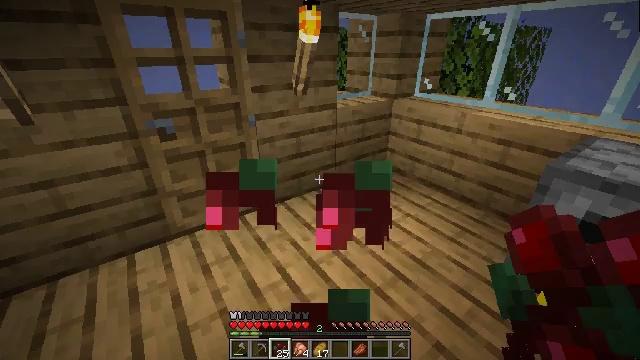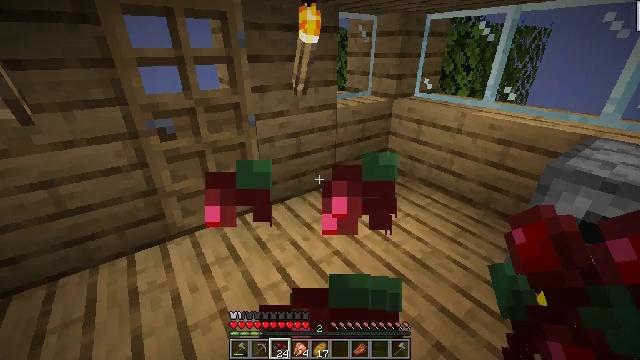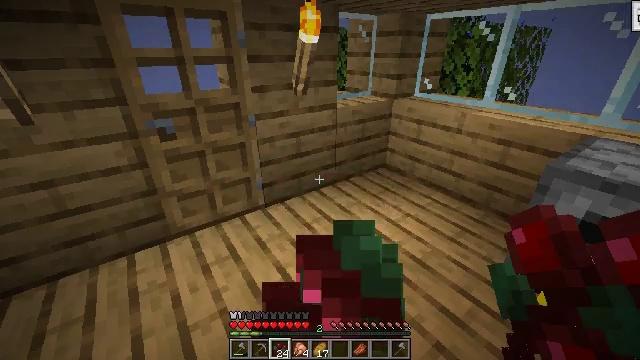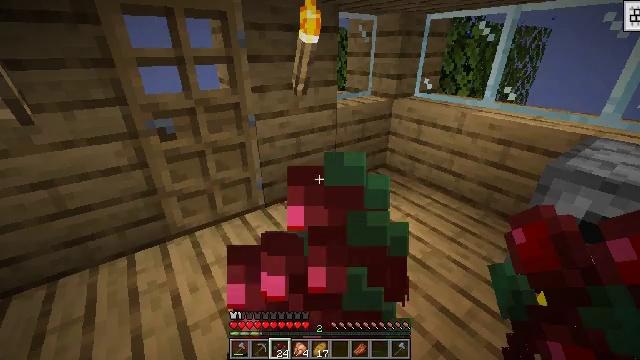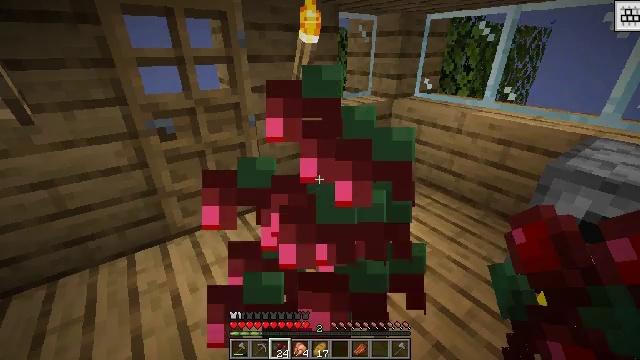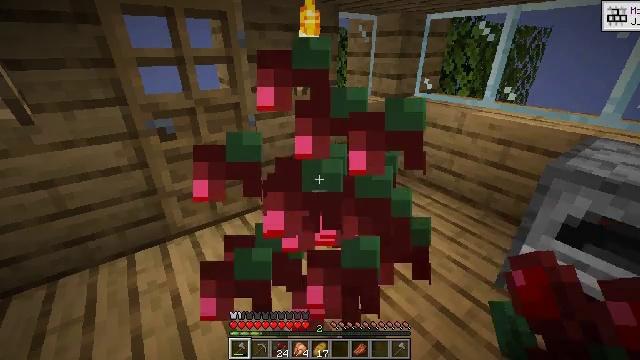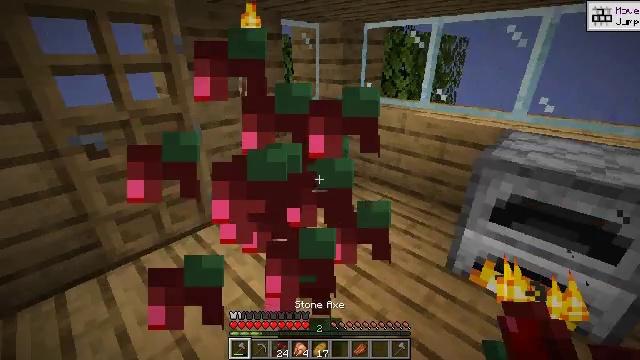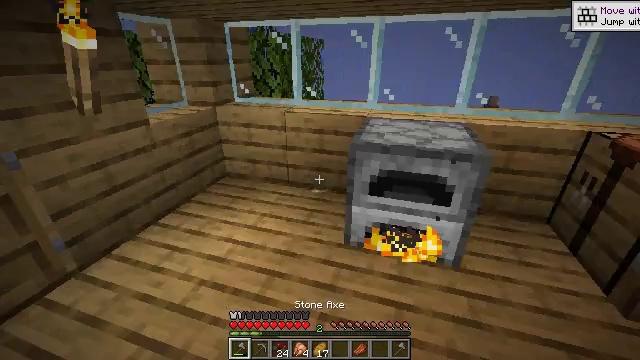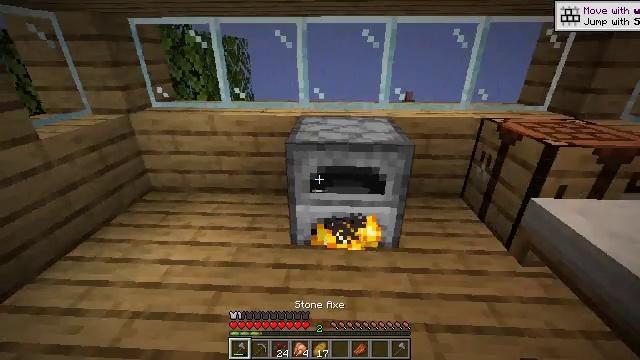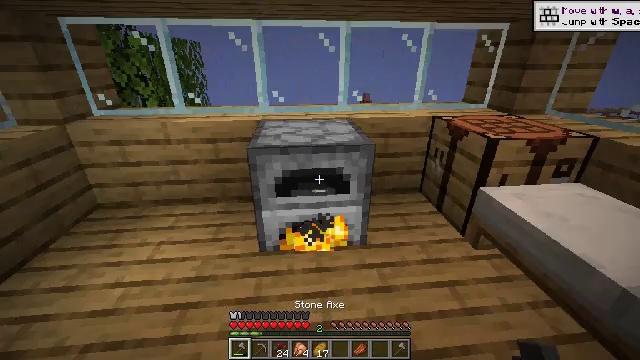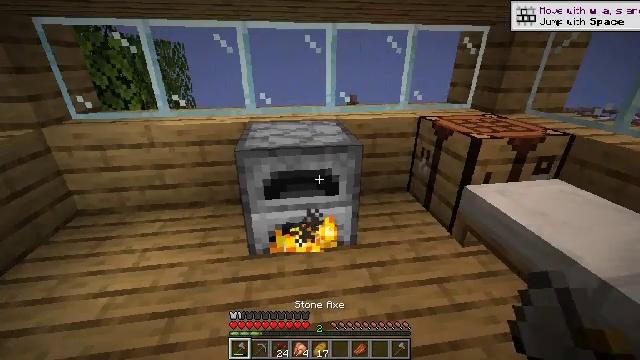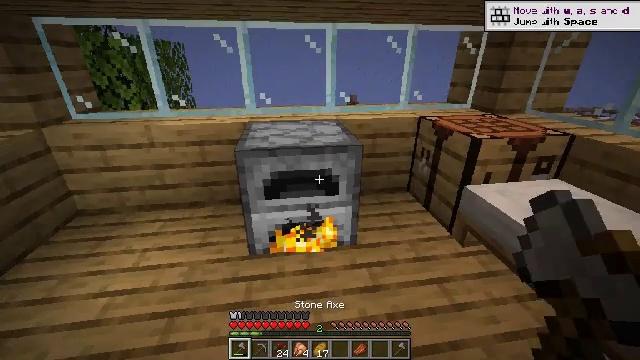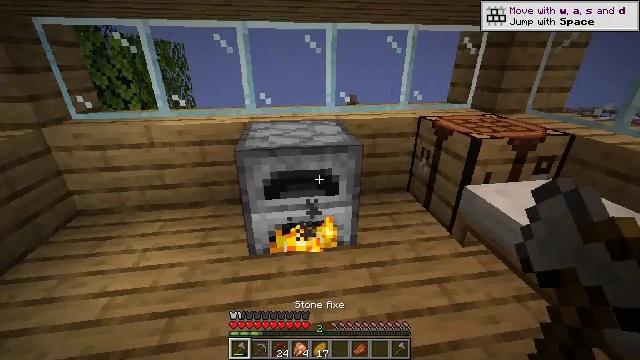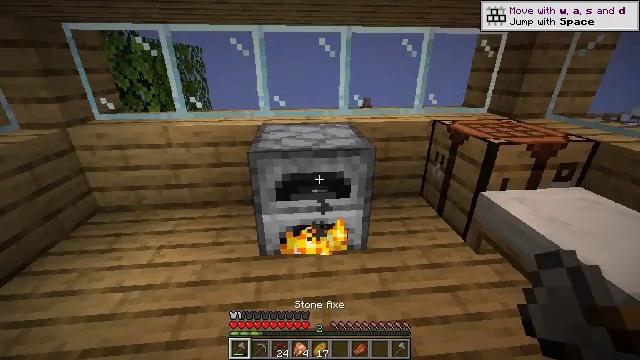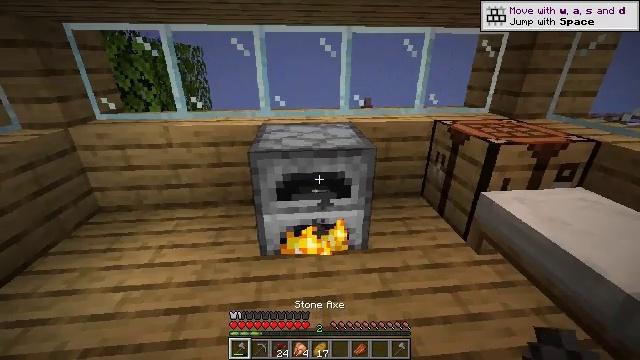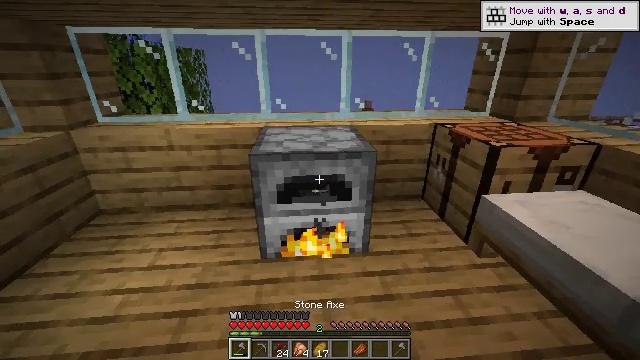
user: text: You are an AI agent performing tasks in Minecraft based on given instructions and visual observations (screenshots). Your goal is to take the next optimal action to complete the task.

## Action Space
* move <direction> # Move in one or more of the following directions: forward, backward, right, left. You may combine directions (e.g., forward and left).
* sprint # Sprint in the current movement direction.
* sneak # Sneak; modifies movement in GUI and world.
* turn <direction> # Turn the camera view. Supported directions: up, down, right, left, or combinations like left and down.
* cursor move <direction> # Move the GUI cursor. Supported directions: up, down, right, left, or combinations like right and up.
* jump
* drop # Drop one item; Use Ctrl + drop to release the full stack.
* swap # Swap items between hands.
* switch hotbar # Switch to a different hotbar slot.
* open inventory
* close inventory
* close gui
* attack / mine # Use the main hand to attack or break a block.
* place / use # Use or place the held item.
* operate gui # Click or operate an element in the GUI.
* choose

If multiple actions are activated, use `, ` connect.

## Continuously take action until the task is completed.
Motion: motion action
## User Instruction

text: Gather the pumpkin stem by mining.
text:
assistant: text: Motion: attack / mine and use / place
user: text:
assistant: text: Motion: attack / mine and use / place
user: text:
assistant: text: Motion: attack / mine
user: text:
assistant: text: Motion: attack / mine
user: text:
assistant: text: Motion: attack / mine, switch to hotbar 1
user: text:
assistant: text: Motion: turn right and up, attack / mine, switch to hotbar 1
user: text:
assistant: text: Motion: turn right, attack / mine
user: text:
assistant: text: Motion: turn right, attack / mine
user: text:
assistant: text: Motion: turn right, attack / mine
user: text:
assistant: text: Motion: turn right, attack / mine
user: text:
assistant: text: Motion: attack / mine
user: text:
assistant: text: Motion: attack / mine
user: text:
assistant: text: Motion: turn left, attack / mine
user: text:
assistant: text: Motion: attack / mine
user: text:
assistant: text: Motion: attack / mine
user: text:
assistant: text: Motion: turn left, attack / mine
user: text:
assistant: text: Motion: attack / mine and use / place
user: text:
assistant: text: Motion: attack / mine and use / place
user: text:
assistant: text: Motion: attack / mine and use / place
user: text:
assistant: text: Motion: attack / mine
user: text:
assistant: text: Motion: attack / mine
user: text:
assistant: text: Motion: operate gui, open gui
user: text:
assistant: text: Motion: operate gui
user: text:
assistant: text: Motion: operate gui
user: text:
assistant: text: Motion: operate gui
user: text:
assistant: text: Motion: operate gui
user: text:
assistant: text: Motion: operate gui
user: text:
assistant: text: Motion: operate gui
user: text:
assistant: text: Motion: operate gui
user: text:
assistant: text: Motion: operate gui